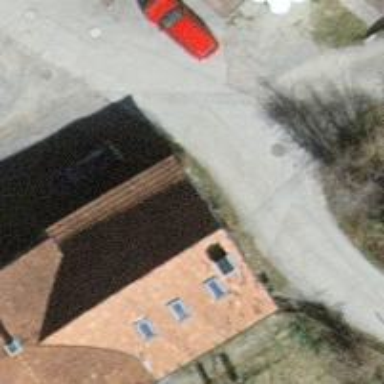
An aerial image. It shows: Simple house.